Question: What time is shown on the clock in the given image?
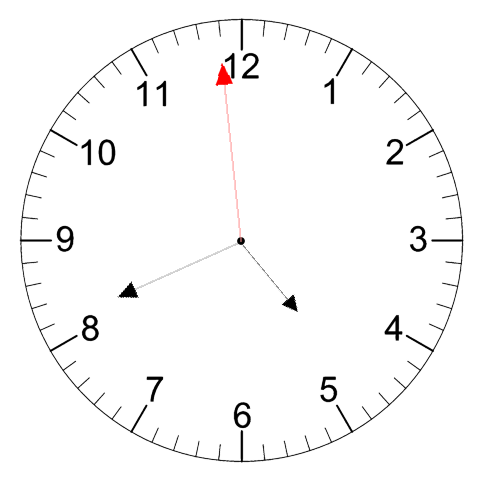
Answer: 04:40:59